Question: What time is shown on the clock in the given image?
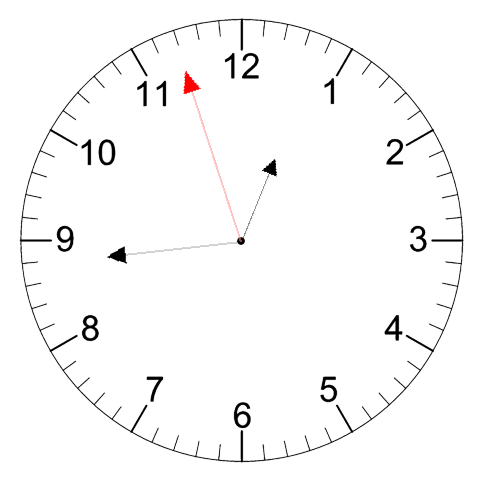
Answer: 12:43:57